Question: Can you tell me which Java components I should use to achieve the same result as on picture?
After clicking on the link FileChooser is opened.
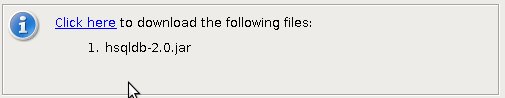
Answer: A <URL> with HTML markup inside.
You'll have to add a 'HyperlinkListener' to trigger some action when the link is clicked.